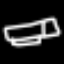
Label: bed